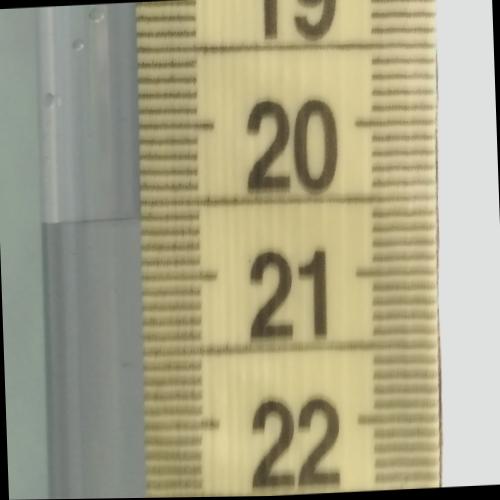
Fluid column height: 20.6 cm